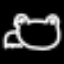
Label: frog